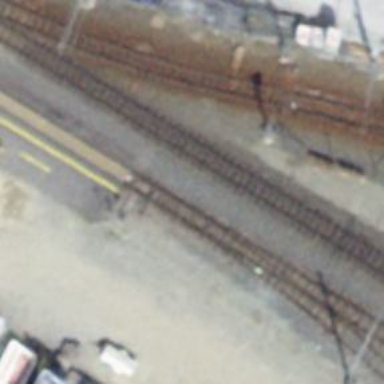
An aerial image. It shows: Railway switch.